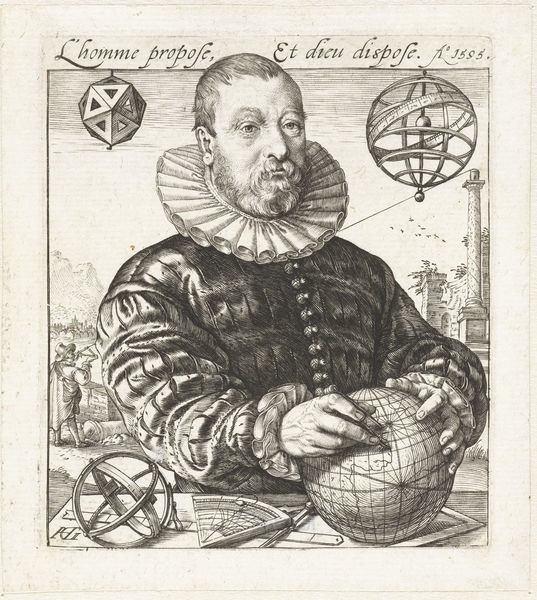
Titel: Portret van Nicolaus Petri van Deventer
Künstler: Hendrick Goltzius
Standort: Amsterdam
Institution: Rijksmuseum
Schlagwörter: mann, säule, bart, portrait, porträt, erde, instrumente, rund, zeigen, knöpfe, kreise, kugel, zeichnen, seefahrer, welt, geometrie, weltkugel, maße, mathematik, maß, geographie, breitengrad, längengrad, zirkel, geräte, physik, erdball, vermessen, homme, stra, kalssik, kurgel